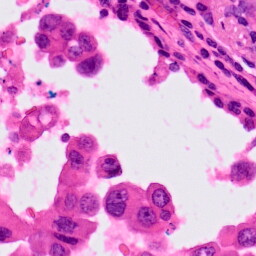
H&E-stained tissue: Lung